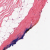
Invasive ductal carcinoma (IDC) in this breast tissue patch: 0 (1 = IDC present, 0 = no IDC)